Question: I'm making a login and signup form and when i'm trying to sign up it's putting the user and password in the sql database but it's doing this :

my project looks like this :
'''
static public void Insert(string _userName)
{
try
{
connection.Open();
SqlCeCommand commandInsert = new SqlCeCommand("INSERT INTO <URL>;
commandInsert.Parameters.Add("@userName", _userName);
commandInsert.ExecuteNonQuery();
}
catch (SqlCeException expection)
{
MessageBox.Show(expection.ToString());
}
finally
{
connection.Close();
}
}
static public void Insertt(string _password)
{
try
{
connection.Open();
SqlCeCommand commandInsert = new SqlCeCommand("INSERT INTO <URL>; ;
commandInsert.Parameters.Add("@password", _password);
commandInsert.ExecuteNonQuery();
}
catch (SqlCeException expection)
{
MessageBox.Show(expection.ToString());
}
finally
{
connection.Close();
}
}
'''
and the button sign up looks like this :
'''
private void button1_Click(object sender, EventArgs e)
{
if (insertBox.Text != "" || deleteBox.Text != "")
{
SQLFunctions.Insert(insertBox.Text);
SQLFunctions.Insertt(deleteBox.Text);
SQLFunctions.Refresh(this.dataGridView1);
}
else
{
MessageBox.Show("login failed");
}
}
'''
thanks for any help
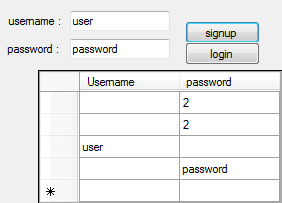
Answer: You're inserting records:
'''
SQLFunctions.Insert(insertBox.Text);
SQLFunctions.Insertt(deleteBox.Text);
'''
Each of those functions inserts a record into the table. So it shouldn't be at all surprising that you end up with two records. I imagine it would make more sense to just insert record:
'''
SQLFunctions.Insert(insertBox.Text, deleteBox.Text);
'''
And in the function:
'''
static public void Insert(string _userName, string _password)
{
// ...
SqlCeCommand commandInsert = new SqlCeCommand("INSERT INTO <URL>;
commandInsert.Parameters.Add("@userName", _userName);
commandInsert.Parameters.Add("@password", _password);
// ...
}
'''
Each value doesn't need its own separate database query, entire records can be inserted/updated in a single query.
---
A few other notes...
- - - 'Insert''Insertt''insertBox''deleteBox'